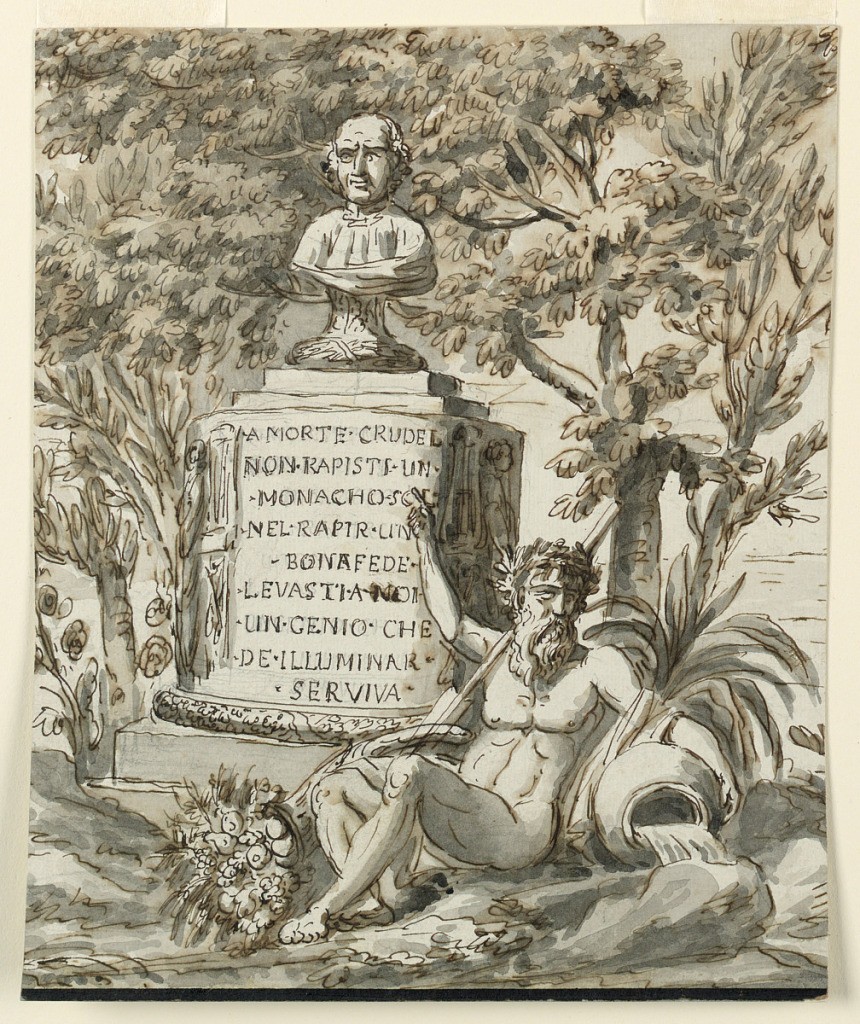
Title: Sepulchral Monument for the Monk Bonafede
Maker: Giuseppe Barberi, Italian, 1746–1809
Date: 1800–1809
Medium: Pen and brown ink, brush and gray wash, graphite, on blued-white laid paper
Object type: Drawing
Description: In a woodland clearing, a river god crowned with laurel sits at lower right, his left arm over an urn, pouring water. At his right are an oar and a cornucopia. He points with his right hand to a monument surmounted by a bust of a man, which rests on a wreath. The monument is decorated with lyres and swags and bears the inscription: LA MORTE.CRUDEL/ NON.RAPISTI.UN/ MONACHO.SOL/ NEL.RAPIR.UN/ -BONAFEDE-/ LEVAST'I.A.MON/ UN.GENIO.CHE/ DE ILLUMINAR/ SEVIVA.